Question: I'm using V1 GCSE code to display search results on a Wordpress site with a Genesis child theme.
Most of the styling is going okay, but for the life of me,

The staging site with a test query can be found at <URL>
Please help me figure out why I still see borders! Thanks in advance.
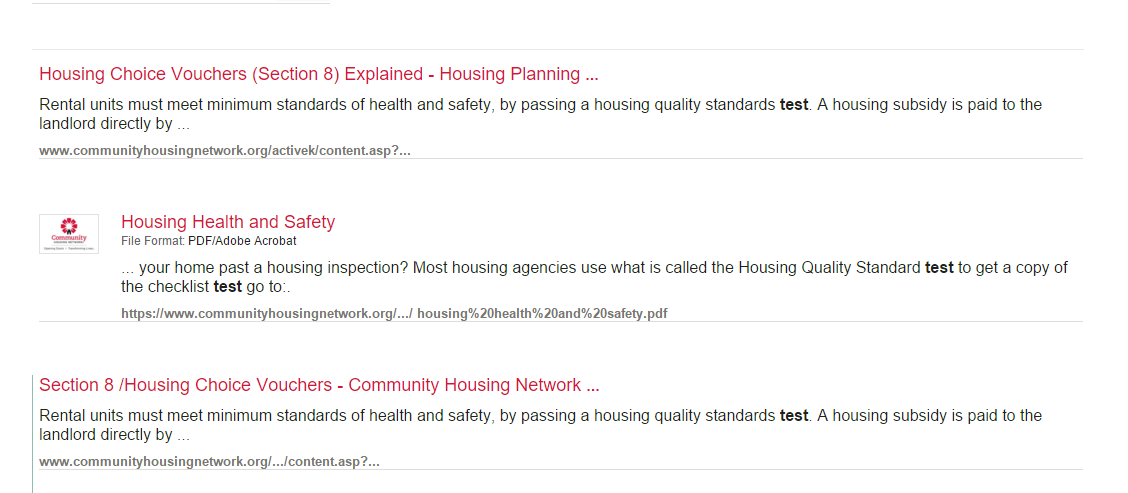
Answer: At least in Chrome, the HTML has a <tbody> tag dynamically inserted between the <table> and <tr> tags. This <tbody> tag is the one still holding onto the border.
You'll need to update the rule in style.css to include <tbody>, eg:
'''
#search-results table, #search-results table tr, #search-results table tr td {
...
border: 0 none;
}
'''
becomes
'''
#search-results table, #search-results table tr, #search-results table tr td, #search-results table tbody {
...
border: 0 none;
}
'''